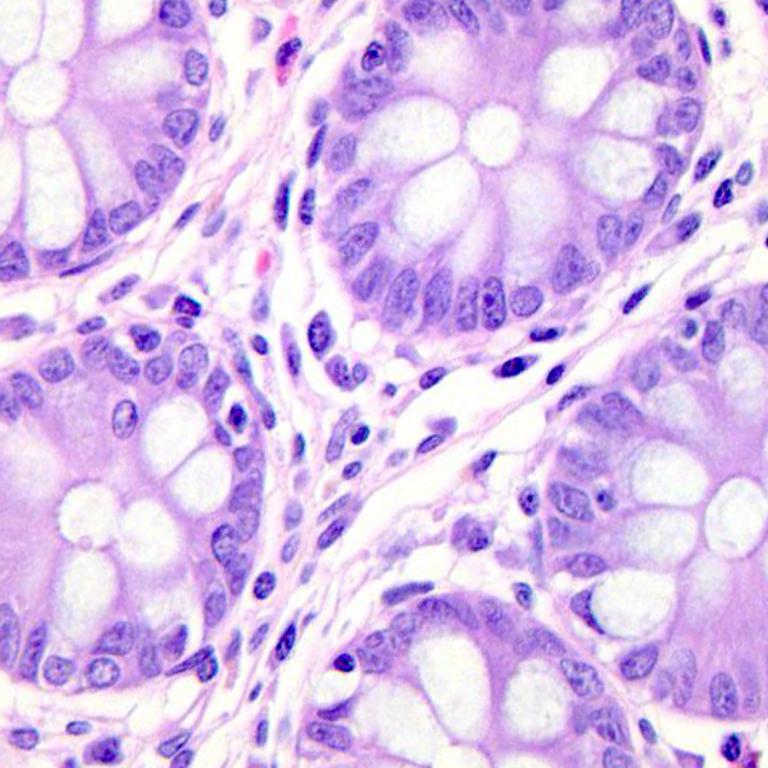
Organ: colon
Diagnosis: benign